Field crop: maize
Growth stage: 2
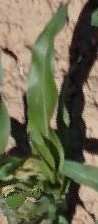
Species: maize